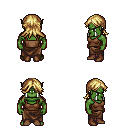
a pixel art fantasy rpg character, male body template, orc, green skin, brown pirate shirt, robe skirt, blonde loose hair, brown shoes, four views (front, back, left, right), 2x2 character sprite sheet, small pixel art, hard edges, no anti-aliasing